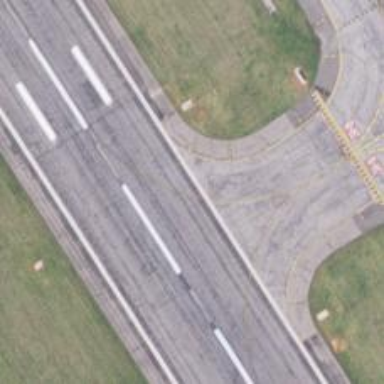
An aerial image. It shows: Taxiway at the airport with asphalt surface.